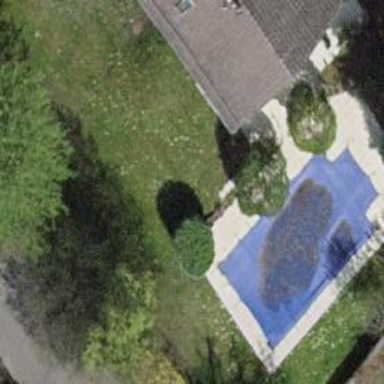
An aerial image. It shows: Swimming pool located in leisure land.